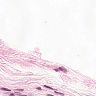
Metastatic tissue present: no